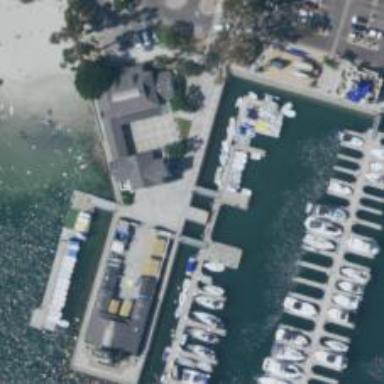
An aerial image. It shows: Pier with mooring facilities.